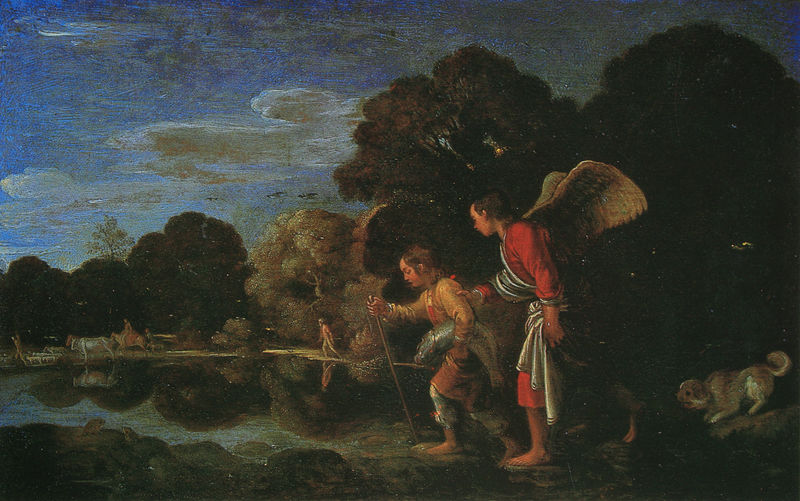
Titel: Tobias und der Engel
Künstler: Adam Elsheimer
Standort: Frankfurt (am Main)
Institution: Historisches Museum
Schlagwörter: baum, dunkel, himmel, mann, schatten, wasser, wolken, bäume, landschaft, menschen, see, ufer, nacht, hund, rot, tiere, weg, kühe, dunkelheit, kind, wald, stock, engel, fischer, kuh, wandern, fisch, wanderer, müde, schutzengel, barfus, wanderung, sicher, heimkehr